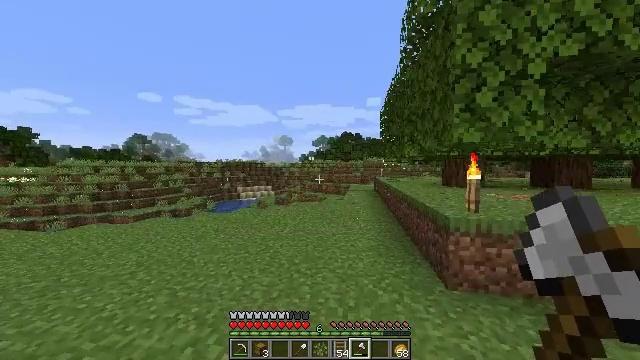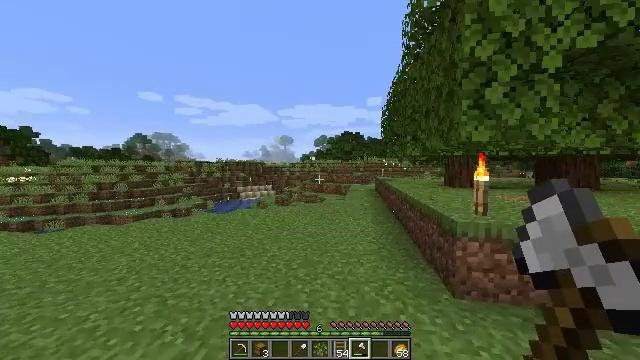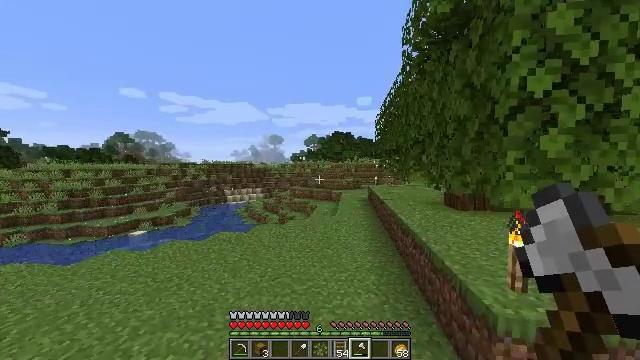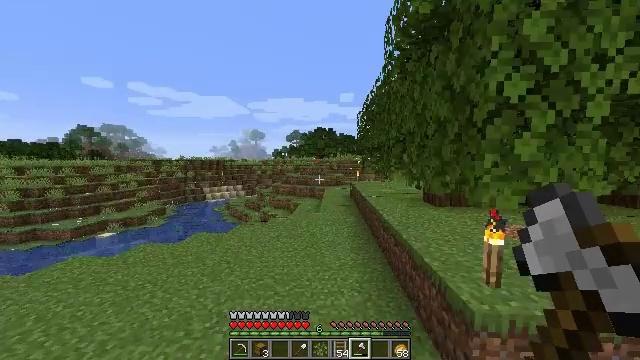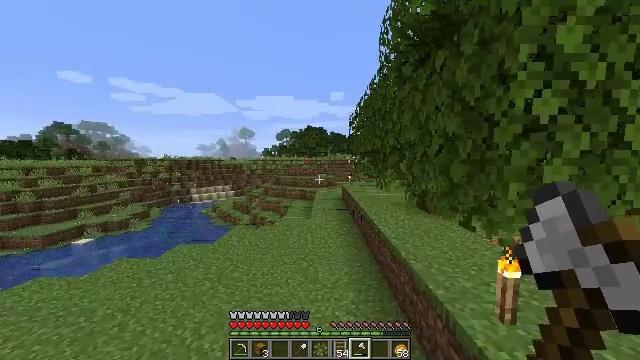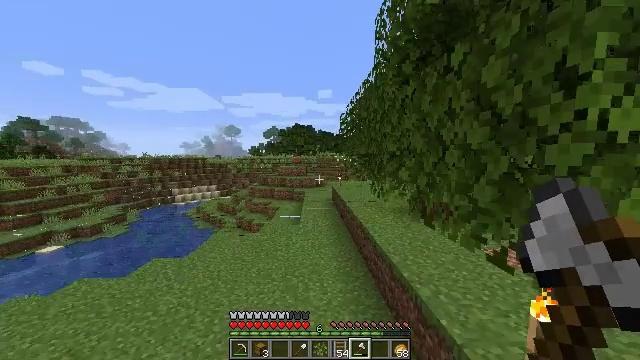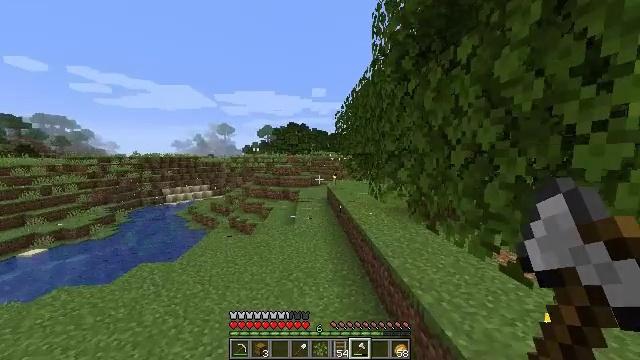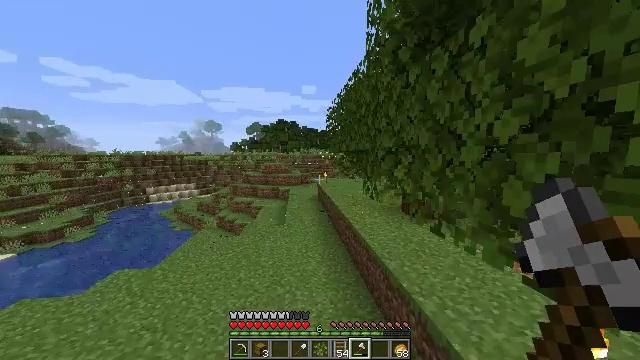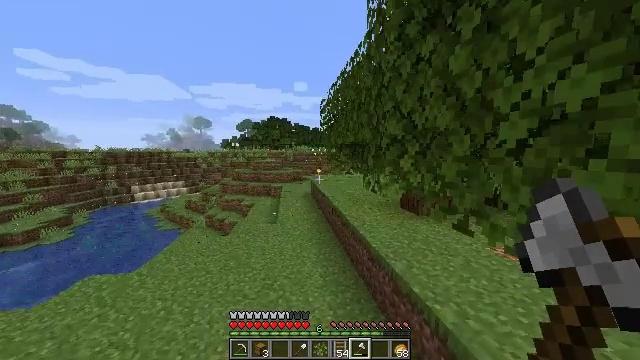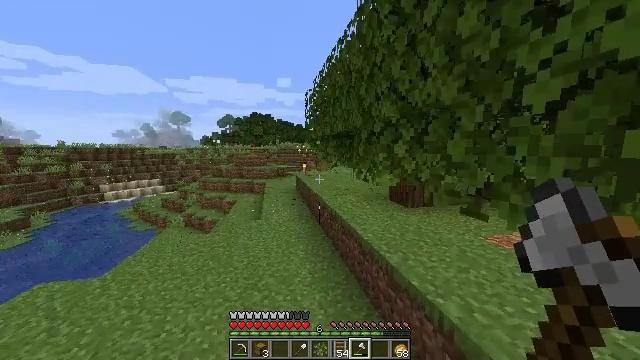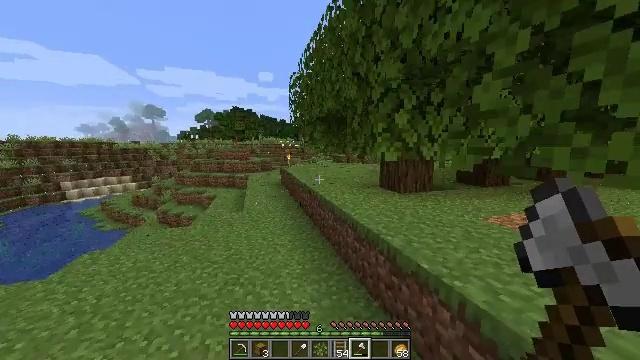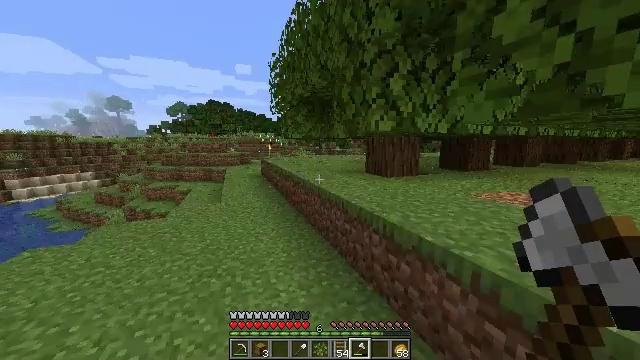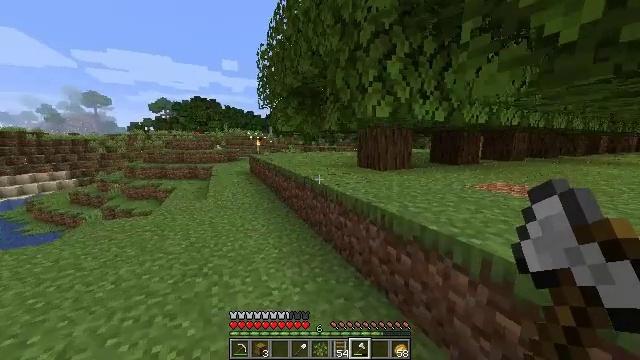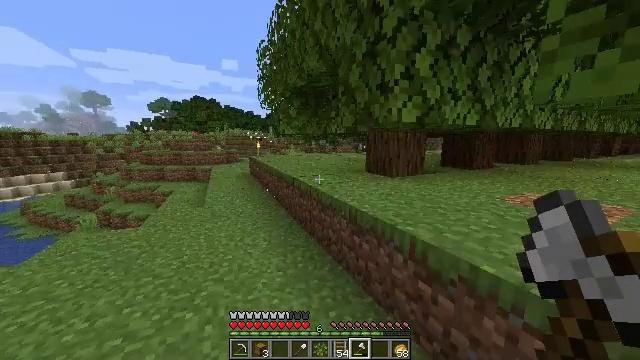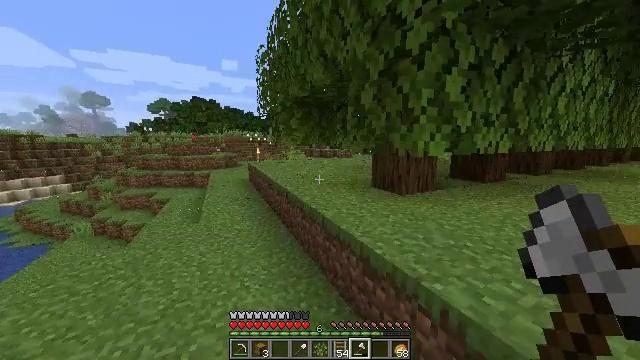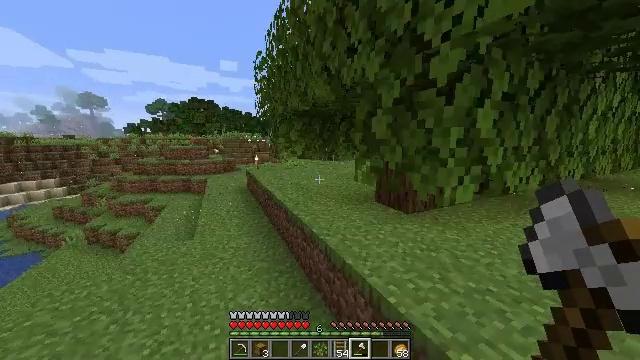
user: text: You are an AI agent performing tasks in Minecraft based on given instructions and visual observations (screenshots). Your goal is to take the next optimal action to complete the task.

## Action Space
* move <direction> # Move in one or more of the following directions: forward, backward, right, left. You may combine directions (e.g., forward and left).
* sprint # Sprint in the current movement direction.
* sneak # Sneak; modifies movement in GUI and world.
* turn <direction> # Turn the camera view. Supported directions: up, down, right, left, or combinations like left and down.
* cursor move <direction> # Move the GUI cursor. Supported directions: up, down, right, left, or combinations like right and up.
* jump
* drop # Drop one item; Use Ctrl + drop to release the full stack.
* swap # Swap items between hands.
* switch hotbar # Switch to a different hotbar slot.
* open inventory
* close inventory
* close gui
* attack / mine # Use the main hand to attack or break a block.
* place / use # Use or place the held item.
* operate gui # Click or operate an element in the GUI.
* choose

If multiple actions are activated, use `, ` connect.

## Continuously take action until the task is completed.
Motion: motion action
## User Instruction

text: Collect oak log for crafting.
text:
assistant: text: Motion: move forward, sprint, jump
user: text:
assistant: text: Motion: move forward, sprint, turn right, jump
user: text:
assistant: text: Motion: move forward, sprint, turn right and down, jump
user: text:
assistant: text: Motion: move forward, turn right, jump
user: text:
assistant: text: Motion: move forward, sprint, turn right, jump
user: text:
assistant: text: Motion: move forward, sprint, turn right, jump
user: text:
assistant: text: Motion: move forward, sprint, turn right, jump
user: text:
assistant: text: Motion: move forward, sprint, turn right, jump
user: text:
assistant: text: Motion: move forward, sprint, turn right, jump
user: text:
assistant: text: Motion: move forward, sprint, turn right, jump
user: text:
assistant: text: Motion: move forward, sprint, turn right and down, jump
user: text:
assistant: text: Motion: move forward, sprint, turn right, jump
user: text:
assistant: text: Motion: move forward, sprint, jump
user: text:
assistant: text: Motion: move forward, sprint, jump
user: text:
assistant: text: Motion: move forward, sprint, jump
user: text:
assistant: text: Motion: move forward, sprint, turn right, jump
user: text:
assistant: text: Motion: move forward, sprint, turn right, jump
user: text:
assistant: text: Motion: move forward, sprint, jump
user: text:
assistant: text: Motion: move forward, sprint, jump
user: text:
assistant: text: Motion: move forward, sprint, jump
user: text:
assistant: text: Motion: move forward, turn right, jump
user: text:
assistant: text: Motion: move forward, turn right, jump
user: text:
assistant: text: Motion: move forward, turn right, jump
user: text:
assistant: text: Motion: turn right
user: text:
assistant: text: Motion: turn right and up
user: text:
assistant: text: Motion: turn right and up
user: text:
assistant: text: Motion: turn right and up
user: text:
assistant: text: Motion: move forward, turn right
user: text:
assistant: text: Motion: move forward, jump
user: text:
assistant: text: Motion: move forward, jump